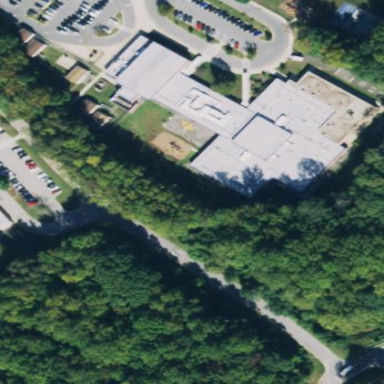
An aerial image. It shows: School building.